Question: I'm testing code given in answer to my question:
<URL>
answer related to this pic:

I'm trying to fire dialog when press feedback by adding this code to 'WidgetMenu' class but it gave me force close, the code I add :
'''
public void onClick(View arg0) {
final Dialog dialog = new Dialog(context);
dialog.setContentView(R.layout.custom_dialog);
dialog.setTitle("Title...");
// set the custom dialog components - text, image and button
TextView text = (TextView) dialog.findViewById
(R.id.dialog_text);
text.setText("Places contact me");
ImageView image = (ImageView) dialog.findViewById(R.id.image);
image.setImageResource(R.drawable.ic_launcher);
Button dialogButton = (Button) dialog.findViewById(R.id.dialog_Button);
// if button is clicked, close the custom dialog
dialogButton.setOnClickListener(new OnClickListener() {
public void onClick(View v) {
dialog.dismiss();
}
});
dialog.show();
}
});
'''
my logcat :
'''
W/KeyCharacterMap(303): No keyboard for id 0
W/KeyCharacterMap(303): Using default keymap: /system/usr/keychars/qwerty.kcm.bin
D/dalvikvm(303): GC_EXTERNAL_ALLOC freed 932 objects / 65328 bytes in 90ms
D/AndroidRuntime(303): Shutting down VM
W/dalvikvm(303): threadid=1: thread exiting with uncaught exception (group=0x4001d800)
E/AndroidRuntime(303): FATAL EXCEPTION: main
E/AndroidRuntime(303): java.lang.NullPointerException
E/AndroidRuntime(303): at android.app.Dialog.<init> (Dialog.java:141)
E/AndroidRuntime(303): at android.app.Dialog.<init> (Dialog.java:123)
E/AndroidRuntime(303): at com.tsn.dr.WidgetMenu$Ui$2.onClick (WidgetMenu.java:99)
E/AndroidRuntime(303): at android.view.View.performClick (View.java:2408)
E/AndroidRuntime(303): at android.view.View$PerformClick.run (View.java:8816)
E/AndroidRuntime(303): at android.os.Handler.handleCallback (Handler.java:587)
E/AndroidRuntime(303): at android.os.Handler.dispatchMessage (Handler.java:92)
E/AndroidRuntime(303): at android.os.Looper.loop(Looper.java:123)
E/AndroidRuntime(303): at android.app.ActivityThread.main (ActivityThread.java:4627)
E/AndroidRuntime(303): at java.lang.reflect.Method.invokeNative (Native Method)
E/AndroidRuntime(303): at java.lang.reflect.Method.invoke (Method.java:521)
E/AndroidRuntime(303): at com.android.internal.os.ZygoteInit$MethodAndArgsCaller.run(ZygoteInit.java:868)
E/AndroidRuntime(303): at com.android.internal.os.ZygoteInit.main (ZygoteInit.java:626)
E/AndroidRuntime(303): at dalvik.system.NativeStart.main(Native Method)
'''
Any advice will be appreciated,thanks.
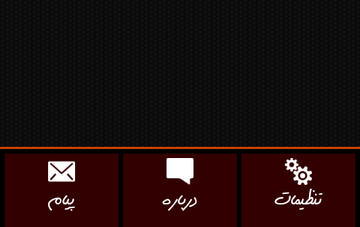
Answer: May try this :
'''
final Dialog dialog = new Dialog(YourActivity.this);
'''